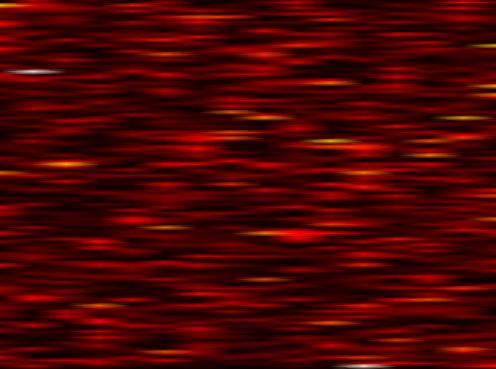
Label: WOLA